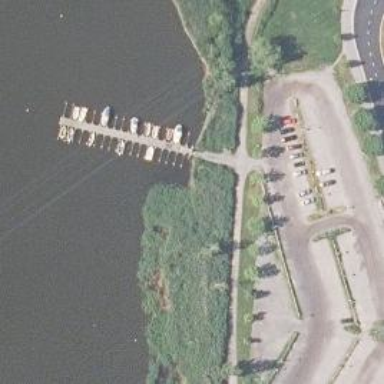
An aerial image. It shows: Pier with mooring facilities.